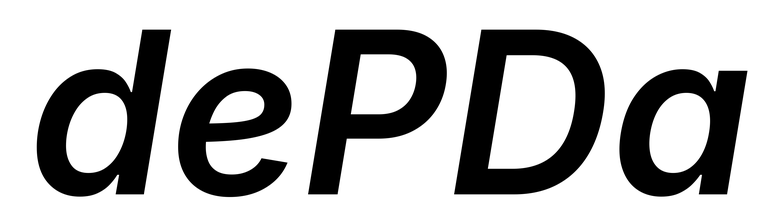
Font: Inter-Italic_SemiBold_Italic